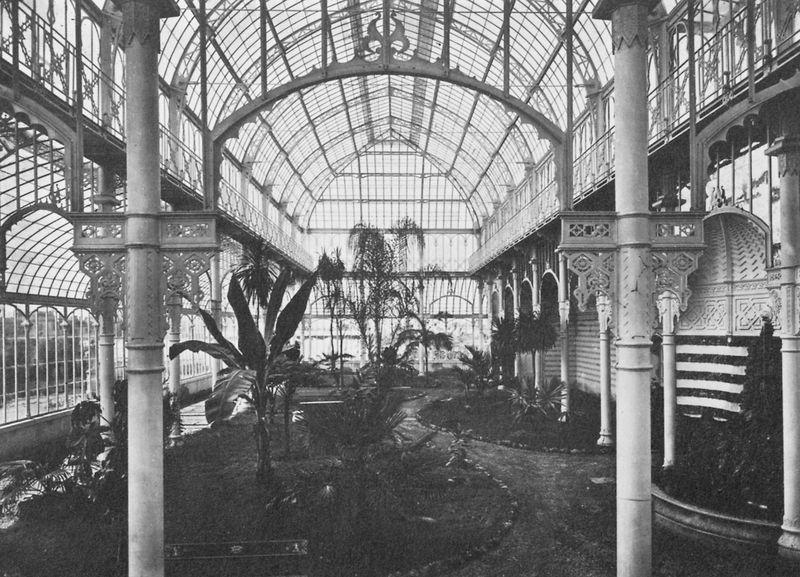
Titel: Das Treibhaus der Gärtnergesellschaft in Florenz
Künstler: Gebrüder Alinari
Schlagwörter: fenster, glas, hell, licht, pfeiler, säule, säulen, weiss, anlage, dach, haus, weg, muster, architektur, erde, pfad, wege, boden, pflanze, pflanzen, garten, bogen, empore, kuppel, jugendstil, ornamente, metall, palme, exotisch, galerie, foto, fotografie, eisen, münchen, arkaden, spitzbogen, rundbögen, beete, gewächshaus, palmen, botanischer, botanischer garten, eisenkonstruktion, glasdach, träger, botanik, glashaus, schwrzweiß, stahlkonstruktion, palmenhaus, glaskonstruktion, treibhaus, plame, graten, botanikum